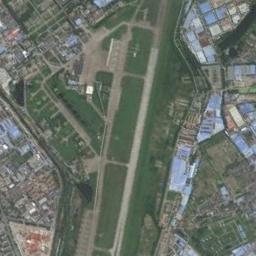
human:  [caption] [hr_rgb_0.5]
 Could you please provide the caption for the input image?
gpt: An airport with two parallel runways and an open area on the lawn and some blue buildings arranged neatly beside .

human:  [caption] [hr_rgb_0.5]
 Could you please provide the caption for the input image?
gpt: A complex airport with many runways and buildings is surrounded by a residential area and green farmland .

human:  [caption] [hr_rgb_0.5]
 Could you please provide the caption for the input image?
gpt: There is an airport in the middle of grass surrounded by many houses .

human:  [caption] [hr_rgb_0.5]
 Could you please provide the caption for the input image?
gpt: The lawn is divided into many rectangular areas by runways .

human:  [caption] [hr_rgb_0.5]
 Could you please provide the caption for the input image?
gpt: The runway of the airport is surrounded by grass .